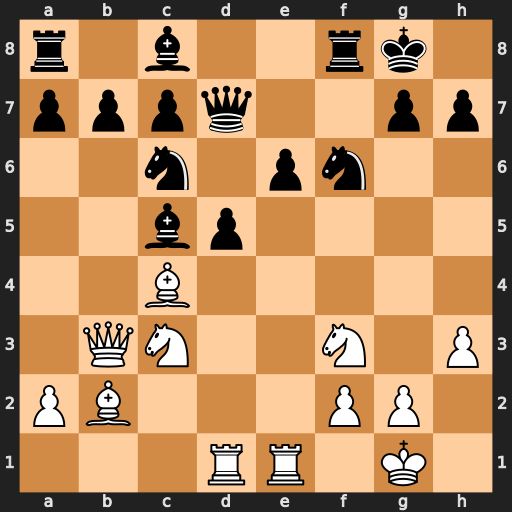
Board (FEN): r1b2rk1/pppq2pp/2n1pn2/2bp4/2B5/1QN2N1P/PB3PP1/3RR1K1
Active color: w
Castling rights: -
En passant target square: -
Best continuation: Nxd5 exd5 Bxf6 Kh8 Rxd5